Question: I have written a short script to plot trends of measured radioactivity activities on 2 separate measurement devices. The script is shown below
'''
pkgLoad <- function(x)
{
if (!require(x,character.only = TRUE))
{
install.packages(x,dep=TRUE, repos='http://star-www.st-andrews.ac.uk/cran/')
if(!require(x,character.only = TRUE)) stop("Package not found")
}
}
pkgLoad("ggplot2")
pkgLoad("XLConnect")
pkgLoad("reshape2")
#Load the workbook
wb<-loadWorkbook("CapintecQC.xlsx")
df_blue <-readWorksheet(wb, sheet = "Blue", startCol=1, endCol=6)
#sort date format
df_blue$Date <- as.Date(df_blue$Date , "%d/%m/%y")
df_blue[order(df_blue$Date ),]
df_gold <-readWorksheet(wb, sheet = "Gold", startCol=1, endCol=6)
df_gold$Date <- as.Date(df_gold$Date , "%d/%m/%y")
df_gold[order(df_gold$Date ),]
#Reference Cs-137 details
ref_activity <- 9.3
half_life <- 30.23
ref_date <- as.Date('06/01/08',format='%d/%m/%y')
blue_melt <- melt(df_blue[,c(1,2:6)], id="Date", value.name="Activity", variable.name="Isotope")
#Add new column to data frame with expected activity
df_gold["Exp_Act"] <- round(ref_activity*exp((-0.693/half_life)*as.numeric(difftime(df_gold$Date,ref_date))/365.25),3)
df_gold["Exp_Act_0.95"] <- 0.95 * df_gold$Exp_Act
df_gold["Exp_Act_1.05"] <- 1.05 * df_gold$Exp_Act
gold_melt <- melt(df_gold[,c(1,2:6)], id="Date", value.name="Activity", variable.name="Isotope")
p <- ggplot( NULL )+geom_point(data = gold_melt, aes(x=Date,y=Activity, col=Isotope)) + geom_ribbon(data = df_gold, aes(x = Date, ymin = Exp_Act_0.95, ymax = Exp_Act_1.05), fill='blue', alpha=0.2) + geom_point(data = blue_melt, aes(x=Date,y=Activity, col=Isotope), shape=2) + theme_bw()
print(p)
'''

I am not very competent with R/ggplot2. I would like the final plot to show the measured activity for each radionuclide to be the same color for both devices (i.e Cs-137 in red, 99mTc in Blue). How can I do this as my graph plots different colours.
Also the legend is non-pleasing.
(i) The format for each nuclide, which is picked up from the excel header changes from Cs-137 to Cs.137. How can I have Cs-137, Tc-99m etc as headers?
(ii) Each radionuclide is duplicated in the legend - one for each device. Is it possible to show just the legend for the first data frame (df_gold) or better just have text in the legend, with the text color matched to the marker color in the plot?)
df_gold structure
'''
structure(list(Date = structure(c(15708, 15709, 15712, 15713,
15714, 15715, 15716, 15719, 15720, 15721, 15722, 15723, 15726,
15727, 15729, 15730, 15733, 15734, 15735, 15736, 15740, 15741,
15743, 15747, 15748, 15749, 15750, 15751, 15754, 15755, 15756,
15757, 15758, 15761, 15762, 15764, 15765, 15768, 15769, 15770,
15771, 15772, 15775, 15776, 15777, 15779, 15782, 15783, 15784,
15785, 15786, 15789, 15790, 15791, 15792, 15797, 15798, 15799,
15800), class = "Date"), Cs..137 = c(8.2, 8.1, 8.1, 8.1, 8.1,
8.1, 8.1, 8.1, 8.1, 8.1, 8.1, 8.1, 8.1, 8.1, 8.1, 8.1, 8.1, 8.1,
8.1, 8.1, 8.1, 8.2, 8.1, 8.1, 8.1, 8.1, 8.1, 8.1, 8.1, 8, 8.2,
8.1, 8.1, 8.1, 8.1, 8.1, 8.1, 8.1, 8.1, 8.1, 8.1, 8.1, 8.1, 8.1,
8.1, 8.1, 8.1, 8, 8.1, 8.1, 8.1, 8.1, 8.1, 8.1, 8.1, 8.1, 8.1,
8.1, 8.1), In..111 = c(6.49, 6.47, 6.48, 6.43, 6.49, 6.51, 6.5,
6.47, 6.48, 6.4, 6.48, 6.48, 6.48, 6.49, 6.49, 6.47, 6.48, 6.48,
6.5, 6.47, 6.49, 6.55, 6.46, 6.49, 6.48, 6.48, 6.46, 6.48, 6.49,
6.44, 6.49, 6.46, 6.45, 6.46, 6.46, 6.43, 6.49, 6.47, 6.45, 6.43,
6.44, 6.44, 6.44, 6.46, 6.45, 6.47, 6.45, 6.43, 6.44, 6.47, 6.45,
6.46, 6.45, 6.46, 6.39, 6.46, 6.44, 6.42, 6.41), I..123 = c(6.97,
6.94, 6.96, 6.91, 6.92, 6.95, 6.93, 6.92, 6.93, 7, 6.97, 6.96,
6.96, 6.94, 6.98, 6.97, 6.95, 6.95, 6.94, 6.96, 6.97, 7.01, 6.92,
7, 6.98, 6.97, 6.91, 6.99, 6.95, 6.88, 6.96, 6.91, 6.91, 6.93,
6.94, 6.94, 6.97, 6.93, 6.93, 6.93, 6.96, 6.94, 6.94, 6.92, 6.93,
6.91, 6.93, 6.92, 6.92, 6.91, 6.91, 6.89, 6.92, 6.9, 6.9, 6.91,
6.91, 6.9, 6.9), I..131 = c(10.5, 10.5, 10.5, 10.5, 10.5, 10.5,
10.5, 10.5, 10.5, 10.8, 10.5, 10.6, 10.5, 10.5, 10.5, 10.5, 10.5,
10.5, 10.5, 10.5, 10.5, 10.6, 10.5, 10.5, 10.5, 10.5, 10.5, 10.5,
10.5, 10.5, 10.5, 10.5, 10.5, 10.5, 10.5, 10.5, 10.5, 10.5, 10.4,
10.5, 10.4, 10.5, 10.5, 10.5, 10.4, 10.5, 10.4, 10.4, 10.5, 10.4,
10.4, 10.4, 10.4, 10.4, 10.3, 10.5, 10.5, 10.5, 10.6), Tc..99m = c(15,
15, 15, 15, 15, 15, 15, 15, 15, 15, 15, 15.1, 15, 15, 15.1, 15,
15, 15, 15, 15.1, 15, 15.1, 15, 15, 15, 15, 15, 15, 15, 15, 15,
15, 15, 15, 15, 14.9, 15, 15, 15, 15, 15, 15, 15, 15, 15, 15,
14.9, 14.8, 14.9, 14.9, 14.9, 14.9, 15, 15, 14.8, 15, 15, 15,
15), Exp_Act = c(8.294, 8.293, 8.292, 8.291, 8.291, 8.29, 8.29,
8.288, 8.288, 8.287, 8.287, 8.286, 8.285, 8.284, 8.283, 8.283,
8.281, 8.28, 8.28, 8.279, 8.277, 8.277, 8.276, 8.274, 8.273,
8.273, 8.272, 8.272, 8.27, 8.27, 8.269, 8.269, 8.268, 8.266,
8.266, 8.265, 8.264, 8.263, 8.262, 8.262, 8.261, 8.261, 8.259,
8.259, 8.258, 8.257, 8.256, 8.255, 8.255, 8.254, 8.254, 8.252,
8.251, 8.251, 8.25, 8.248, 8.247, 8.247, 8.246), Exp_Act_0.95 = c(7.8793,
7.87835, 7.8774, 7.87645, 7.87645, 7.8755, 7.8755, 7.8736, 7.8736,
7.87265, 7.87265, 7.8717, 7.87075, 7.8698, 7.86885, 7.86885,
7.86695, 7.866, 7.866, 7.86505, 7.86315, 7.86315, 7.8622, 7.8603,
7.85935, 7.85935, 7.8584, 7.8584, 7.8565, 7.8565, 7.85555, 7.85555,
7.8546, 7.8527, 7.8527, 7.85175, 7.8508, 7.84985, 7.8489, 7.8489,
7.84795, 7.84795, 7.84605, 7.84605, 7.8451, 7.84415, 7.8432,
7.84225, 7.84225, 7.8413, 7.8413, 7.8394, 7.83845, 7.83845, 7.8375,
7.8356, 7.83465, 7.83465, 7.8337), Exp_Act_1.05 = c(8.7087, 8.70765,
8.7066, 8.70555, 8.70555, 8.7045, 8.7045, 8.7024, 8.7024, 8.70135,
8.70135, 8.7003, 8.69925, 8.6982, 8.69715, 8.69715, 8.69505,
8.694, 8.694, 8.69295, 8.69085, 8.69085, 8.6898, 8.6877, 8.68665,
8.68665, 8.6856, 8.6856, 8.6835, 8.6835, 8.68245, 8.68245, 8.6814,
8.6793, 8.6793, 8.67825, 8.6772, 8.67615, 8.6751, 8.6751, 8.67405,
8.67405, 8.67195, 8.67195, 8.6709, 8.66985, 8.6688, 8.66775,
8.66775, 8.6667, 8.6667, 8.6646, 8.66355, 8.66355, 8.6625, 8.6604,
8.65935, 8.65935, 8.6583)), row.names = c(NA, -59L), .Names = c("Date",
"Cs..137", "In..111", "I..123", "I..131", "Tc..99m", "Exp_Act",
"Exp_Act_0.95", "Exp_Act_1.05"), class = "data.frame")
'''
df_blue structure
'''
structure(list(Date = structure(c(15790, 15791, 15792, 15797,
15798, 15799, 15800), class = "Date"), Cs.137 = c(8.1, 8.2, 8.2,
8.2, 8.2, 8.2, 8.2), I.123 = c(6.82, 6.85, 6.91, 6.84, 6.82,
6.82, 6.83), I.131 = c(10.5, 10.6, 10.6, 10.5, 10.6, 10.6, 10.6
), In.111 = c(6.35, 6.45, 6.43, 6.37, 6.38, 6.4, 6.37), X99m.Tc = c(15,
15, 15.1, 15.1, 15.1, 15.1, 15.1)), .Names = c("Date", "Cs.137",
"I.123", "I.131", "In.111", "X99m.Tc"), row.names = c(NA, -7L
), class = "data.frame")
'''
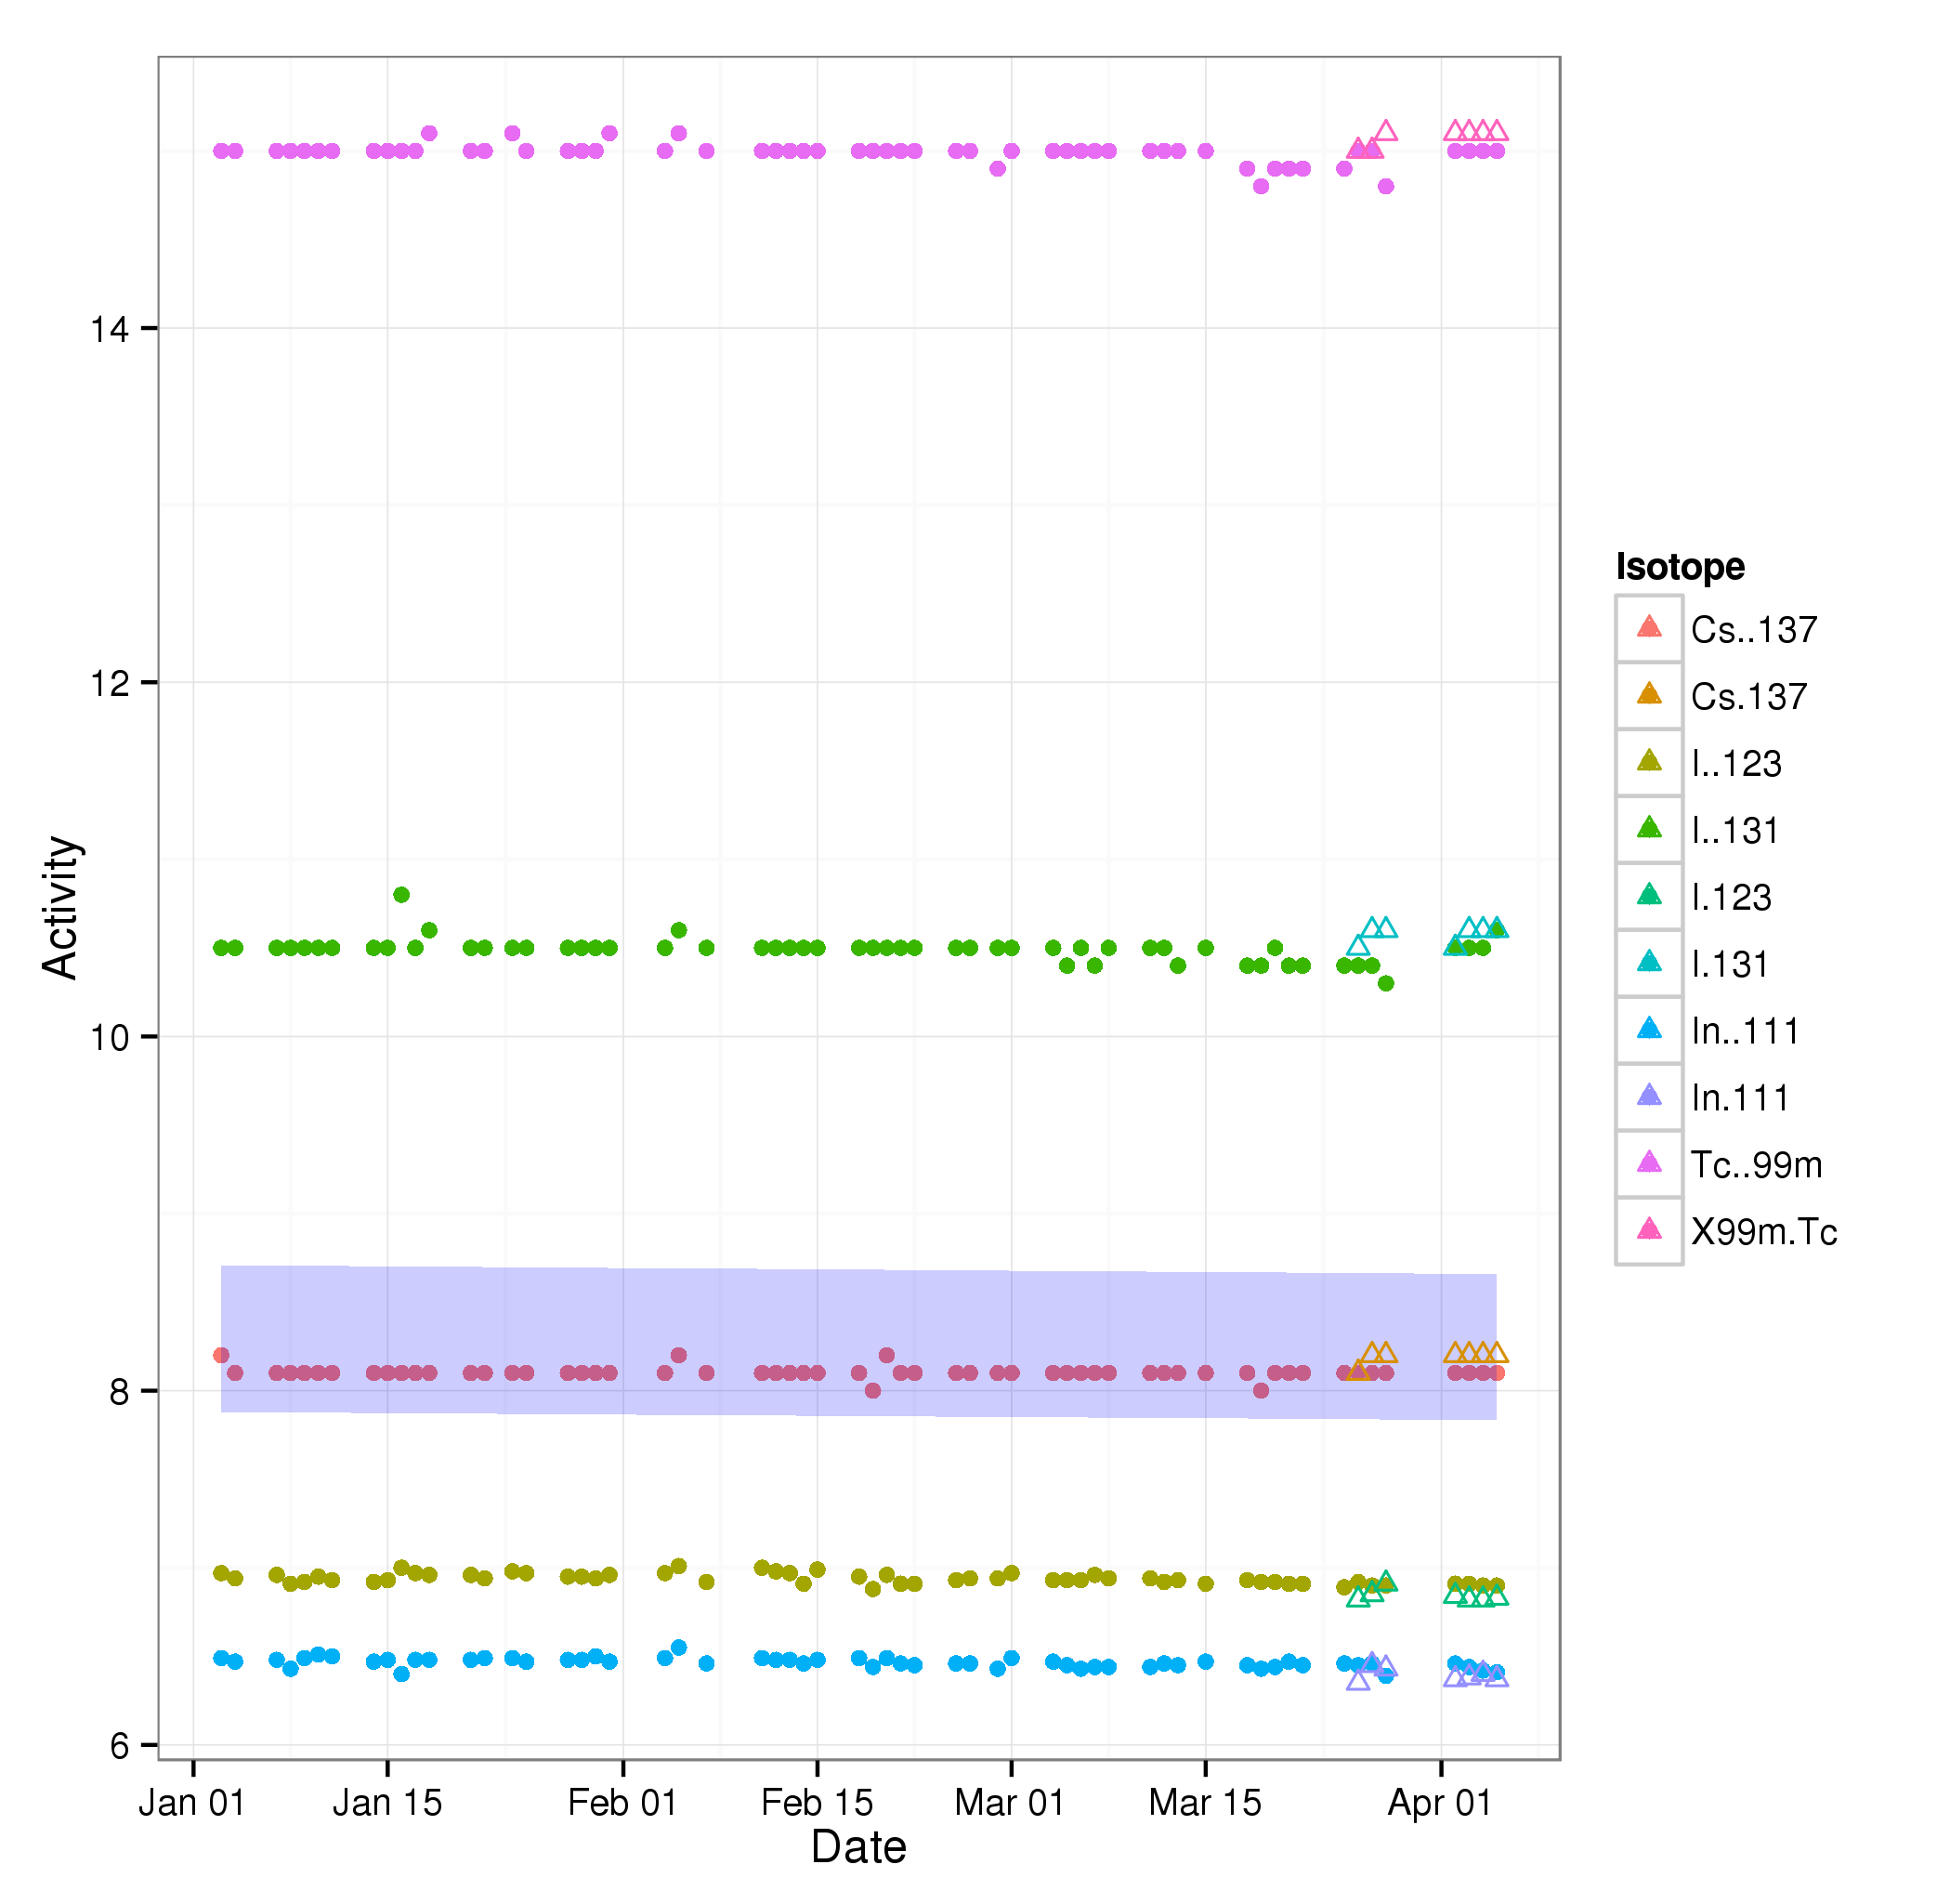
Answer: My approach would be to bind together both data frames and then add new column that contains name of device (gold or blue).
'''
df<-rbind(gold_melt,blue_melt)
df$device<-rep(c("gold","blue"),c(nrow(gold_melt),nrow(blue_melt)))
'''
With function 'recode()' from library 'car' change names of 'Isotope' as they should be.
'''
df$Isotope<-recode(df$Isotope,"c('Cs..137','Cs.137')='Cs-137';
c('I..123','I.123')='I-123';
c('I..131','I.131')='I-131';
c('In..111','In.111')='In-111'
;c('Tc..99m','X99m.Tc')='Tc-99m'")
'''
Now you just need one call to 'geom_point()' using new data frame. I added also 'shape=device' to get different shapes for each device.
'''
ggplot(NULL) +
geom_point(data=df,aes(x=Date,y=Activity, col=Isotope,shape=device))+
geom_ribbon(data = df_gold, aes(x = Date, ymin = Exp_Act_0.95, ymax = Exp_Act_1.05), fill='blue', alpha=0.2)
'''